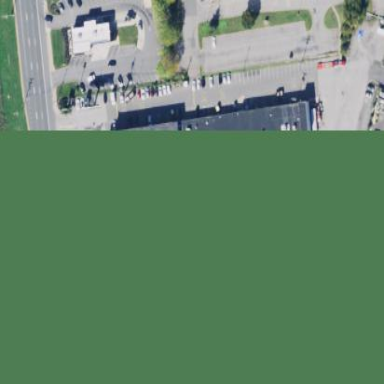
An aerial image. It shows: Retail area.